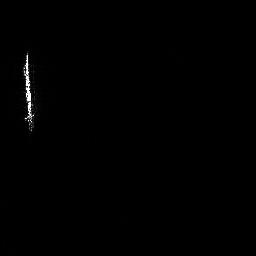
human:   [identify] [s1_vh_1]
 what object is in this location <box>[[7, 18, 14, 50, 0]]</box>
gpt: <ref>1 medium ship at the left</ref>